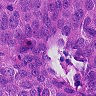
Metastatic tissue present: yes